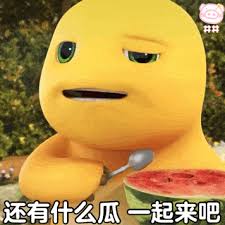
Label: nailong